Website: walmart
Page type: payment
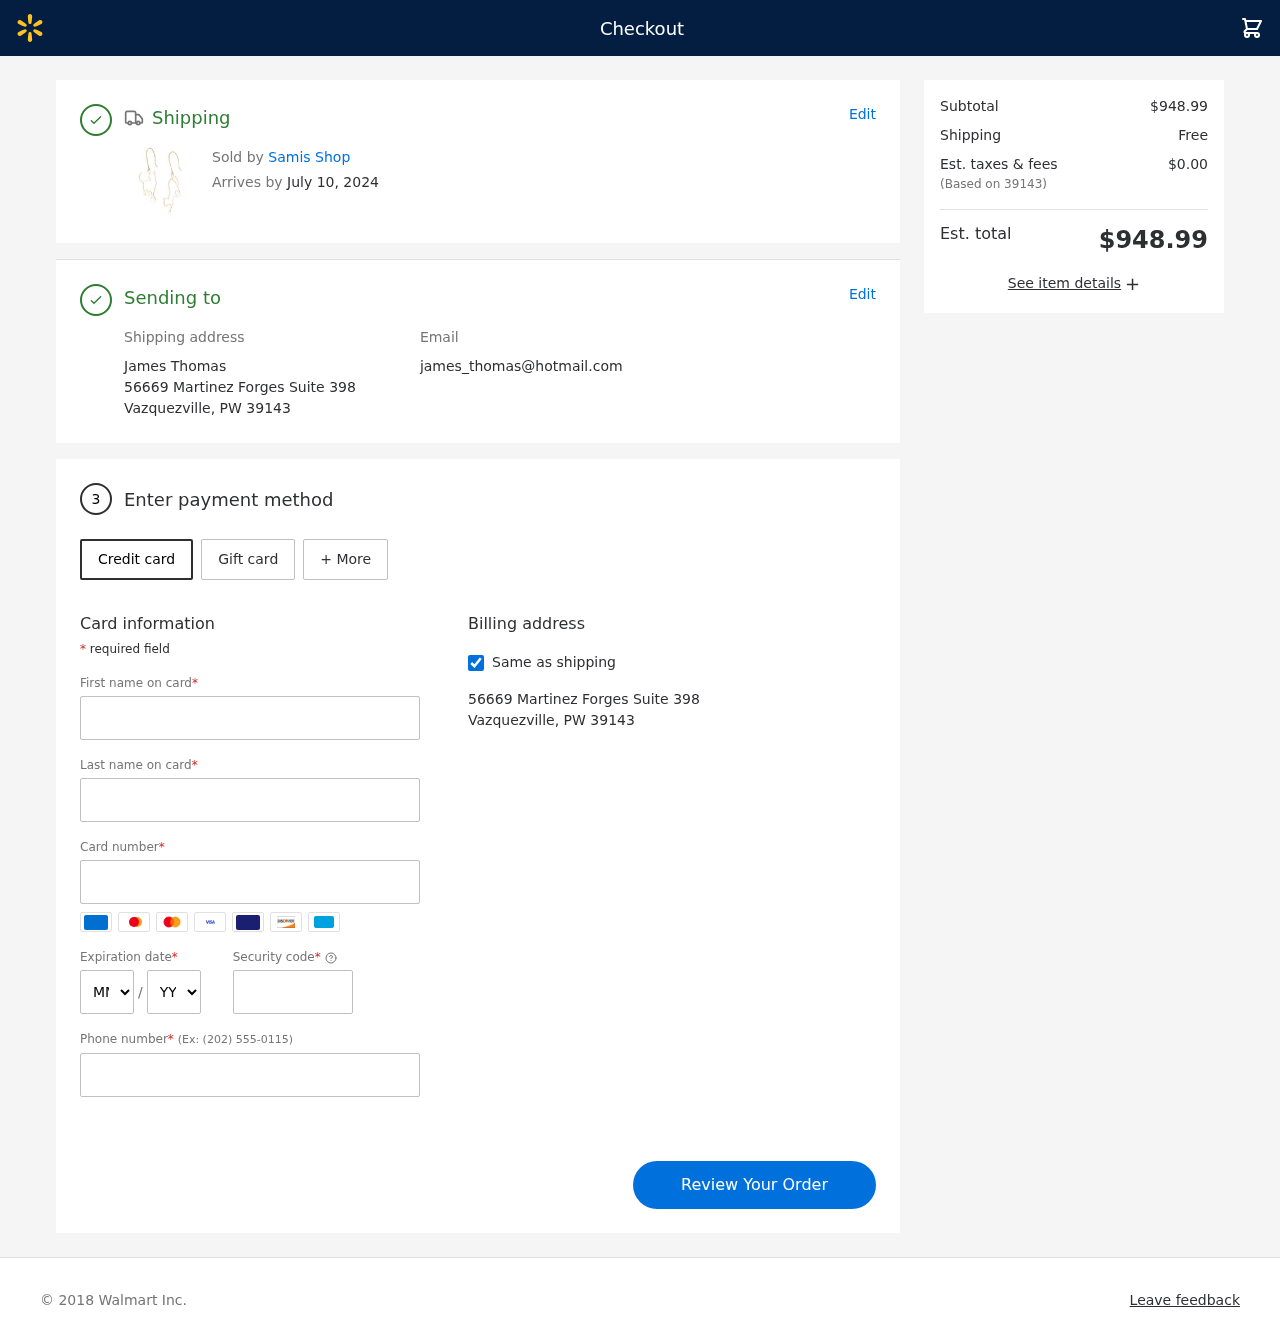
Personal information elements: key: PII_CARD_CVV
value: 671
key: PII_CARD_EXPIRY_MONTH
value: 02
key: PII_CARD_EXPIRY_YEAR
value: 27
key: PII_CARD_NUMBER
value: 4314 5794 2730 8719
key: PII_CITY_STATE_ZIP
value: Vazquezville, PW 39143
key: PII_EMAIL
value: james_thomas@hotmail.com
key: PII_FIRSTNAME
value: James
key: PII_FULLNAME
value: James Thomas
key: PII_LASTNAME
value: Thomas
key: PII_PHONE
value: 7216463426
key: PII_POSTCODE
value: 39143
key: PII_STREET
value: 56669 Martinez Forges Suite 398
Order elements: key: ORDER_DELIVERY_DATE
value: July 10, 2024
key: ORDER_SUBTOTAL
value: $948.99
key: ORDER_SHIPPING_COST
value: Free
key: ORDER_TAX
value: $0.00
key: ORDER_TOTAL
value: $948.99